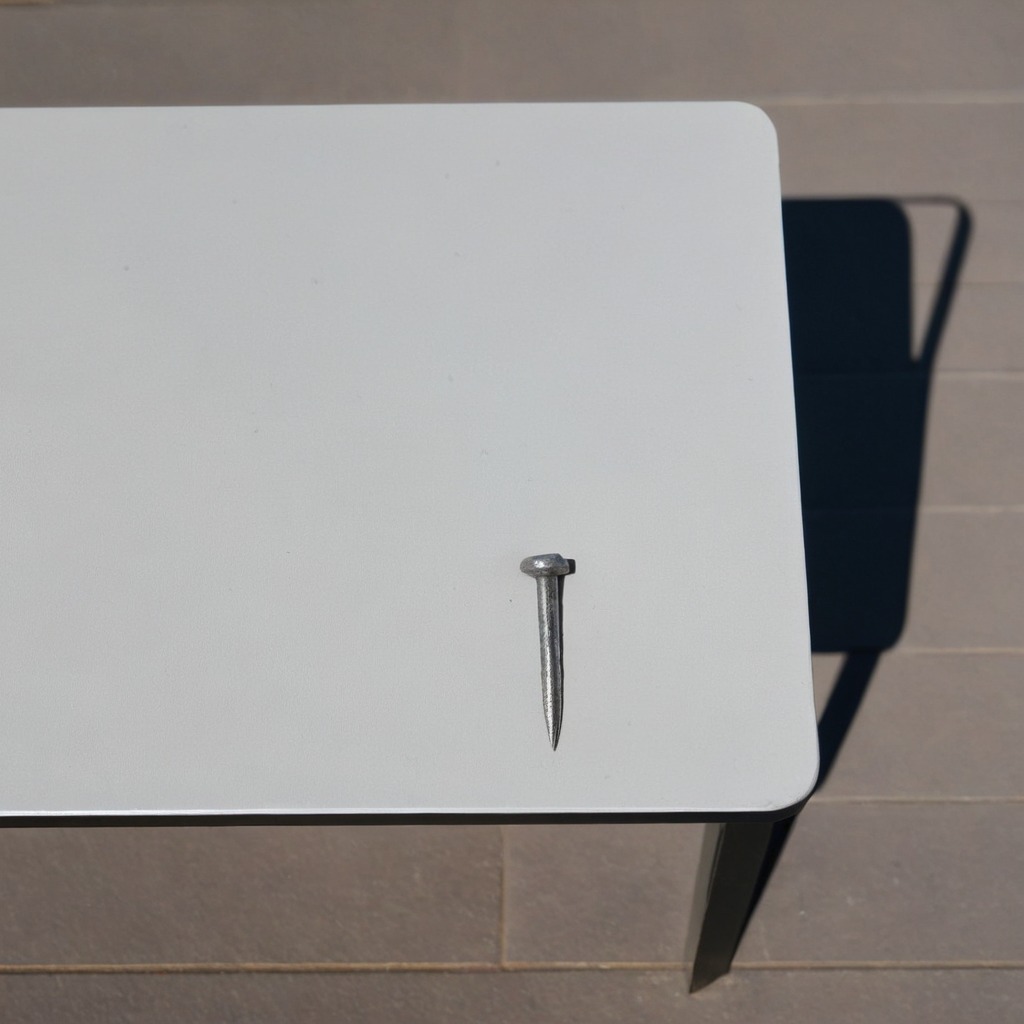
A nail is lying on a clean utility table in a temporary outdoor tool station.